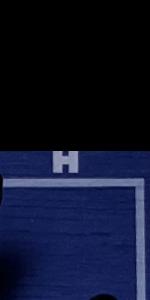
Label: Empty